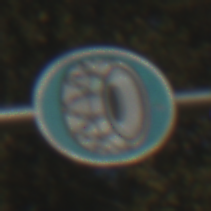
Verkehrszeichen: SchneekettenVorgeschrieben
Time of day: MorningAfternoon
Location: Outdoor (Nature)
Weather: PartlyCloudy
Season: NotSpecified
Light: Natural